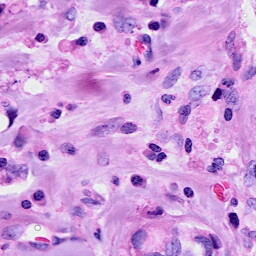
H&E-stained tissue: Breast